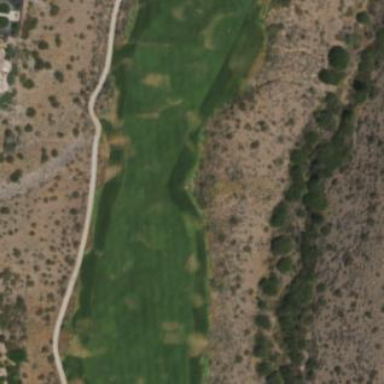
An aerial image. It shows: Rough grassy area used for golf.